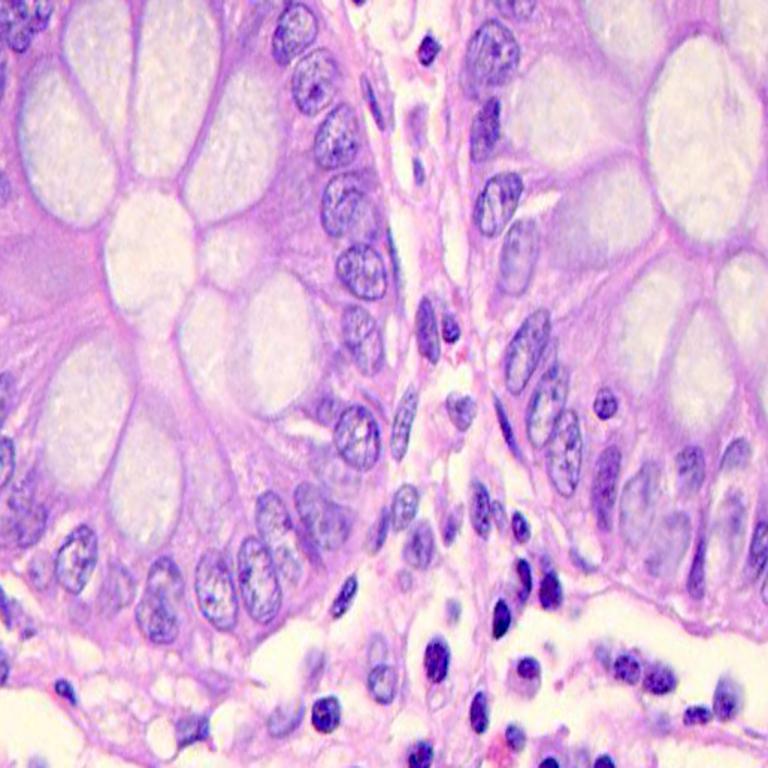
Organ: colon
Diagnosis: benign